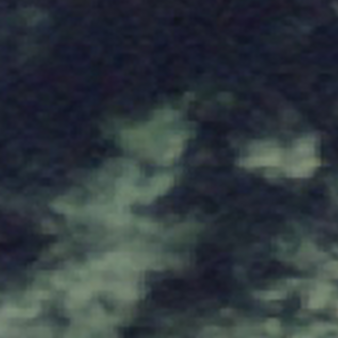
Label: other